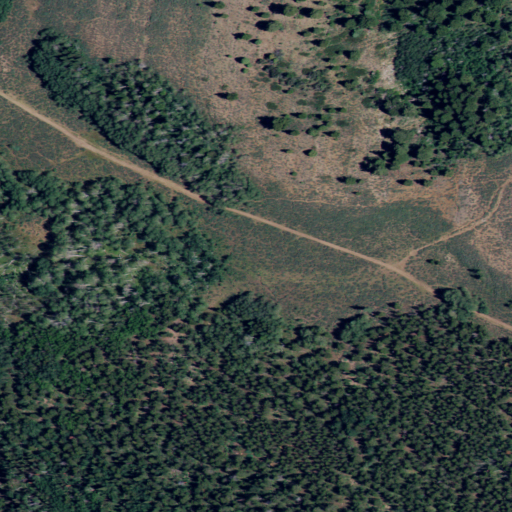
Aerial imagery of depression(s) in Idaho named Mahogany Basin containing shrub, evergreen forest, deciduous forest, and open development